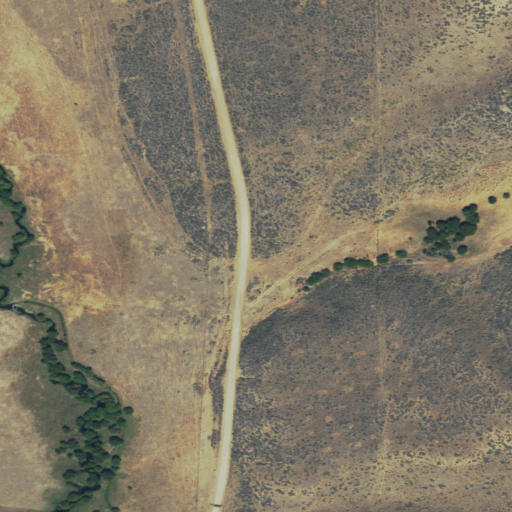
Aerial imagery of valley in Idaho named Dry Gulch containing shrub, herbaceous wetlands, woody wetlands, and grassland